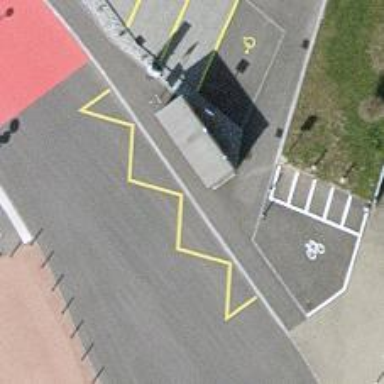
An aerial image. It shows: Bus stop with platform for public transport.